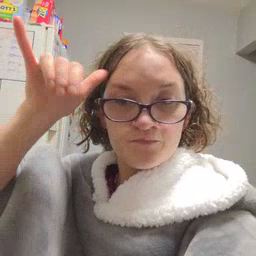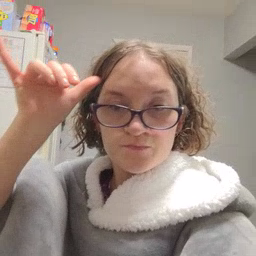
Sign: cow